Question: I have a plist with an array at top level and then a number of items within it.
When I try the following
'''
NSString *path = [[NSBundle mainBundle] bundlePath];
NSString *finalPath = [path stringByAppendingPathComponent:@"Spots.plist"];
spotsArray = [[NSMutableArray arrayWithContentsOfFile:finalPath] retain];
'''
the array spotsArray is empty.
I have tried a number of things and have used plists successfully before. I dont know what the issue is now.
What could be causing the issue, my plist looks like this
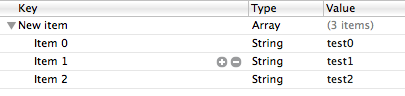
Answer: It's not an array at the top level it's a dictionary with a single item called 'New Item'.
Try 'NSMutableArray *mutableArray = [[[NSDictionary dictionaryWithContentsOfFile:finalPath] objectForKey:@"New Item"] mutableCopy] autorelease]'